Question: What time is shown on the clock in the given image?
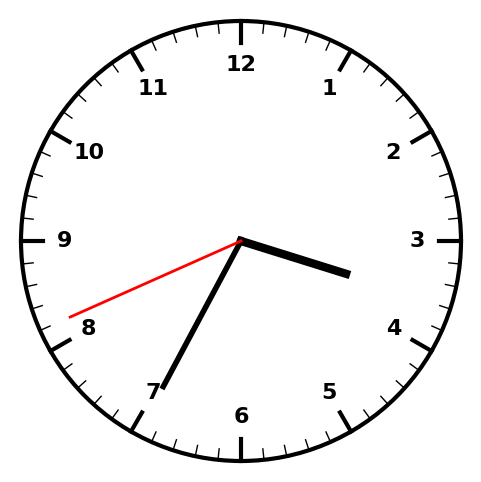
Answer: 03:34:41